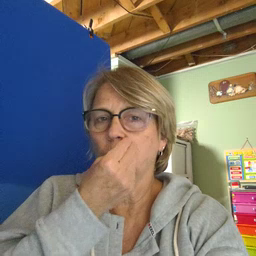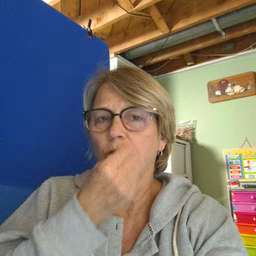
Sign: flower